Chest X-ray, PA view. Patient: 33 years old, sex M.
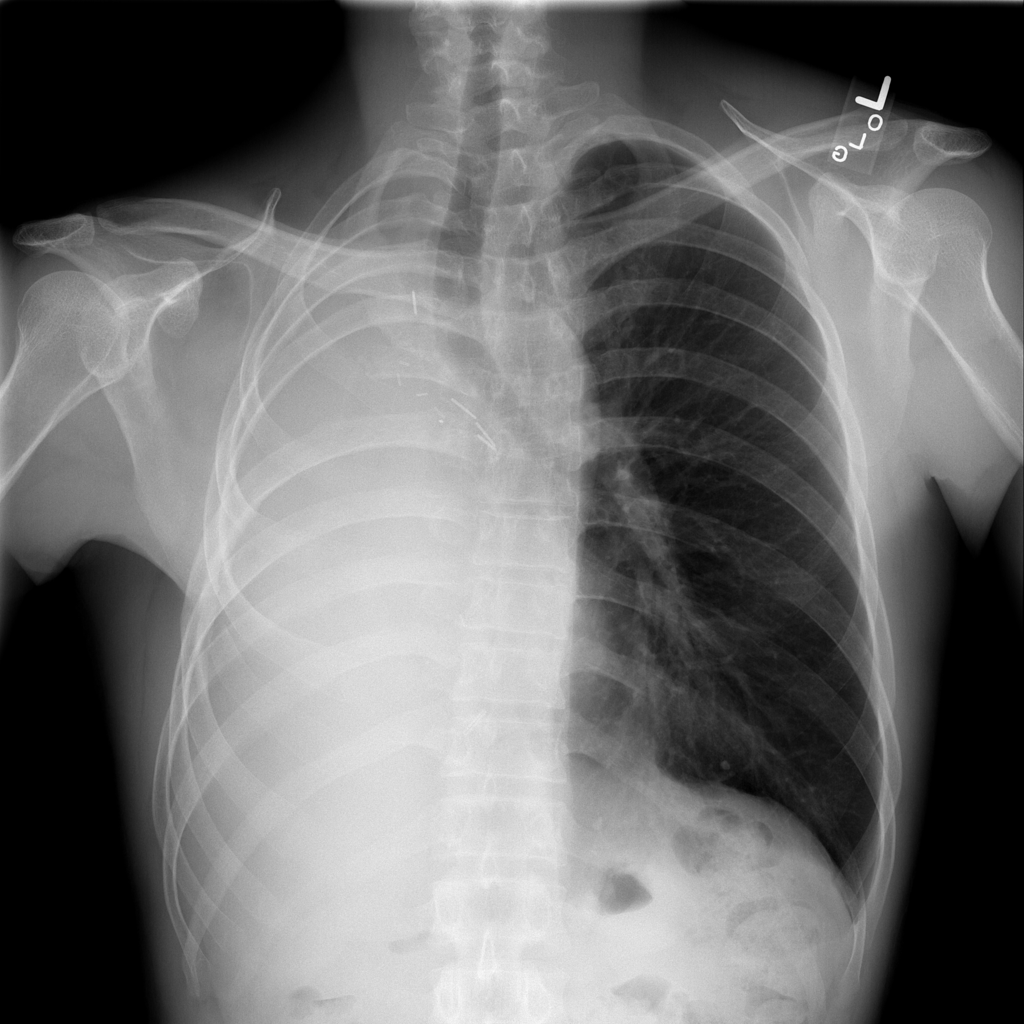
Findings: No Finding